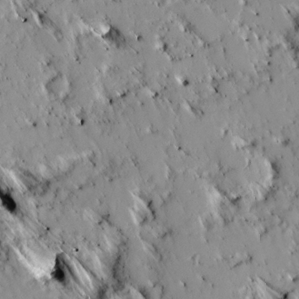
Label: non_frost